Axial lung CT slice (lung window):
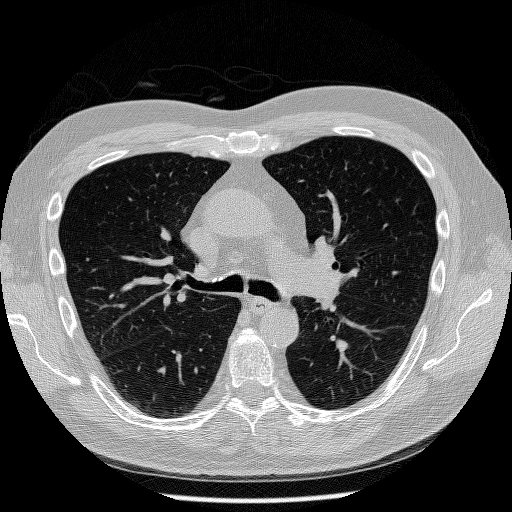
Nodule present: no